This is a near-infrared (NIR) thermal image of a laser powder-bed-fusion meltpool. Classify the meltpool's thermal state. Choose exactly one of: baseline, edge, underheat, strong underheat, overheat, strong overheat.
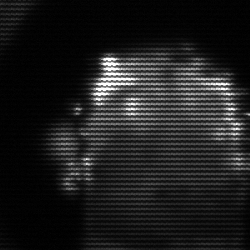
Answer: baseline